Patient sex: M
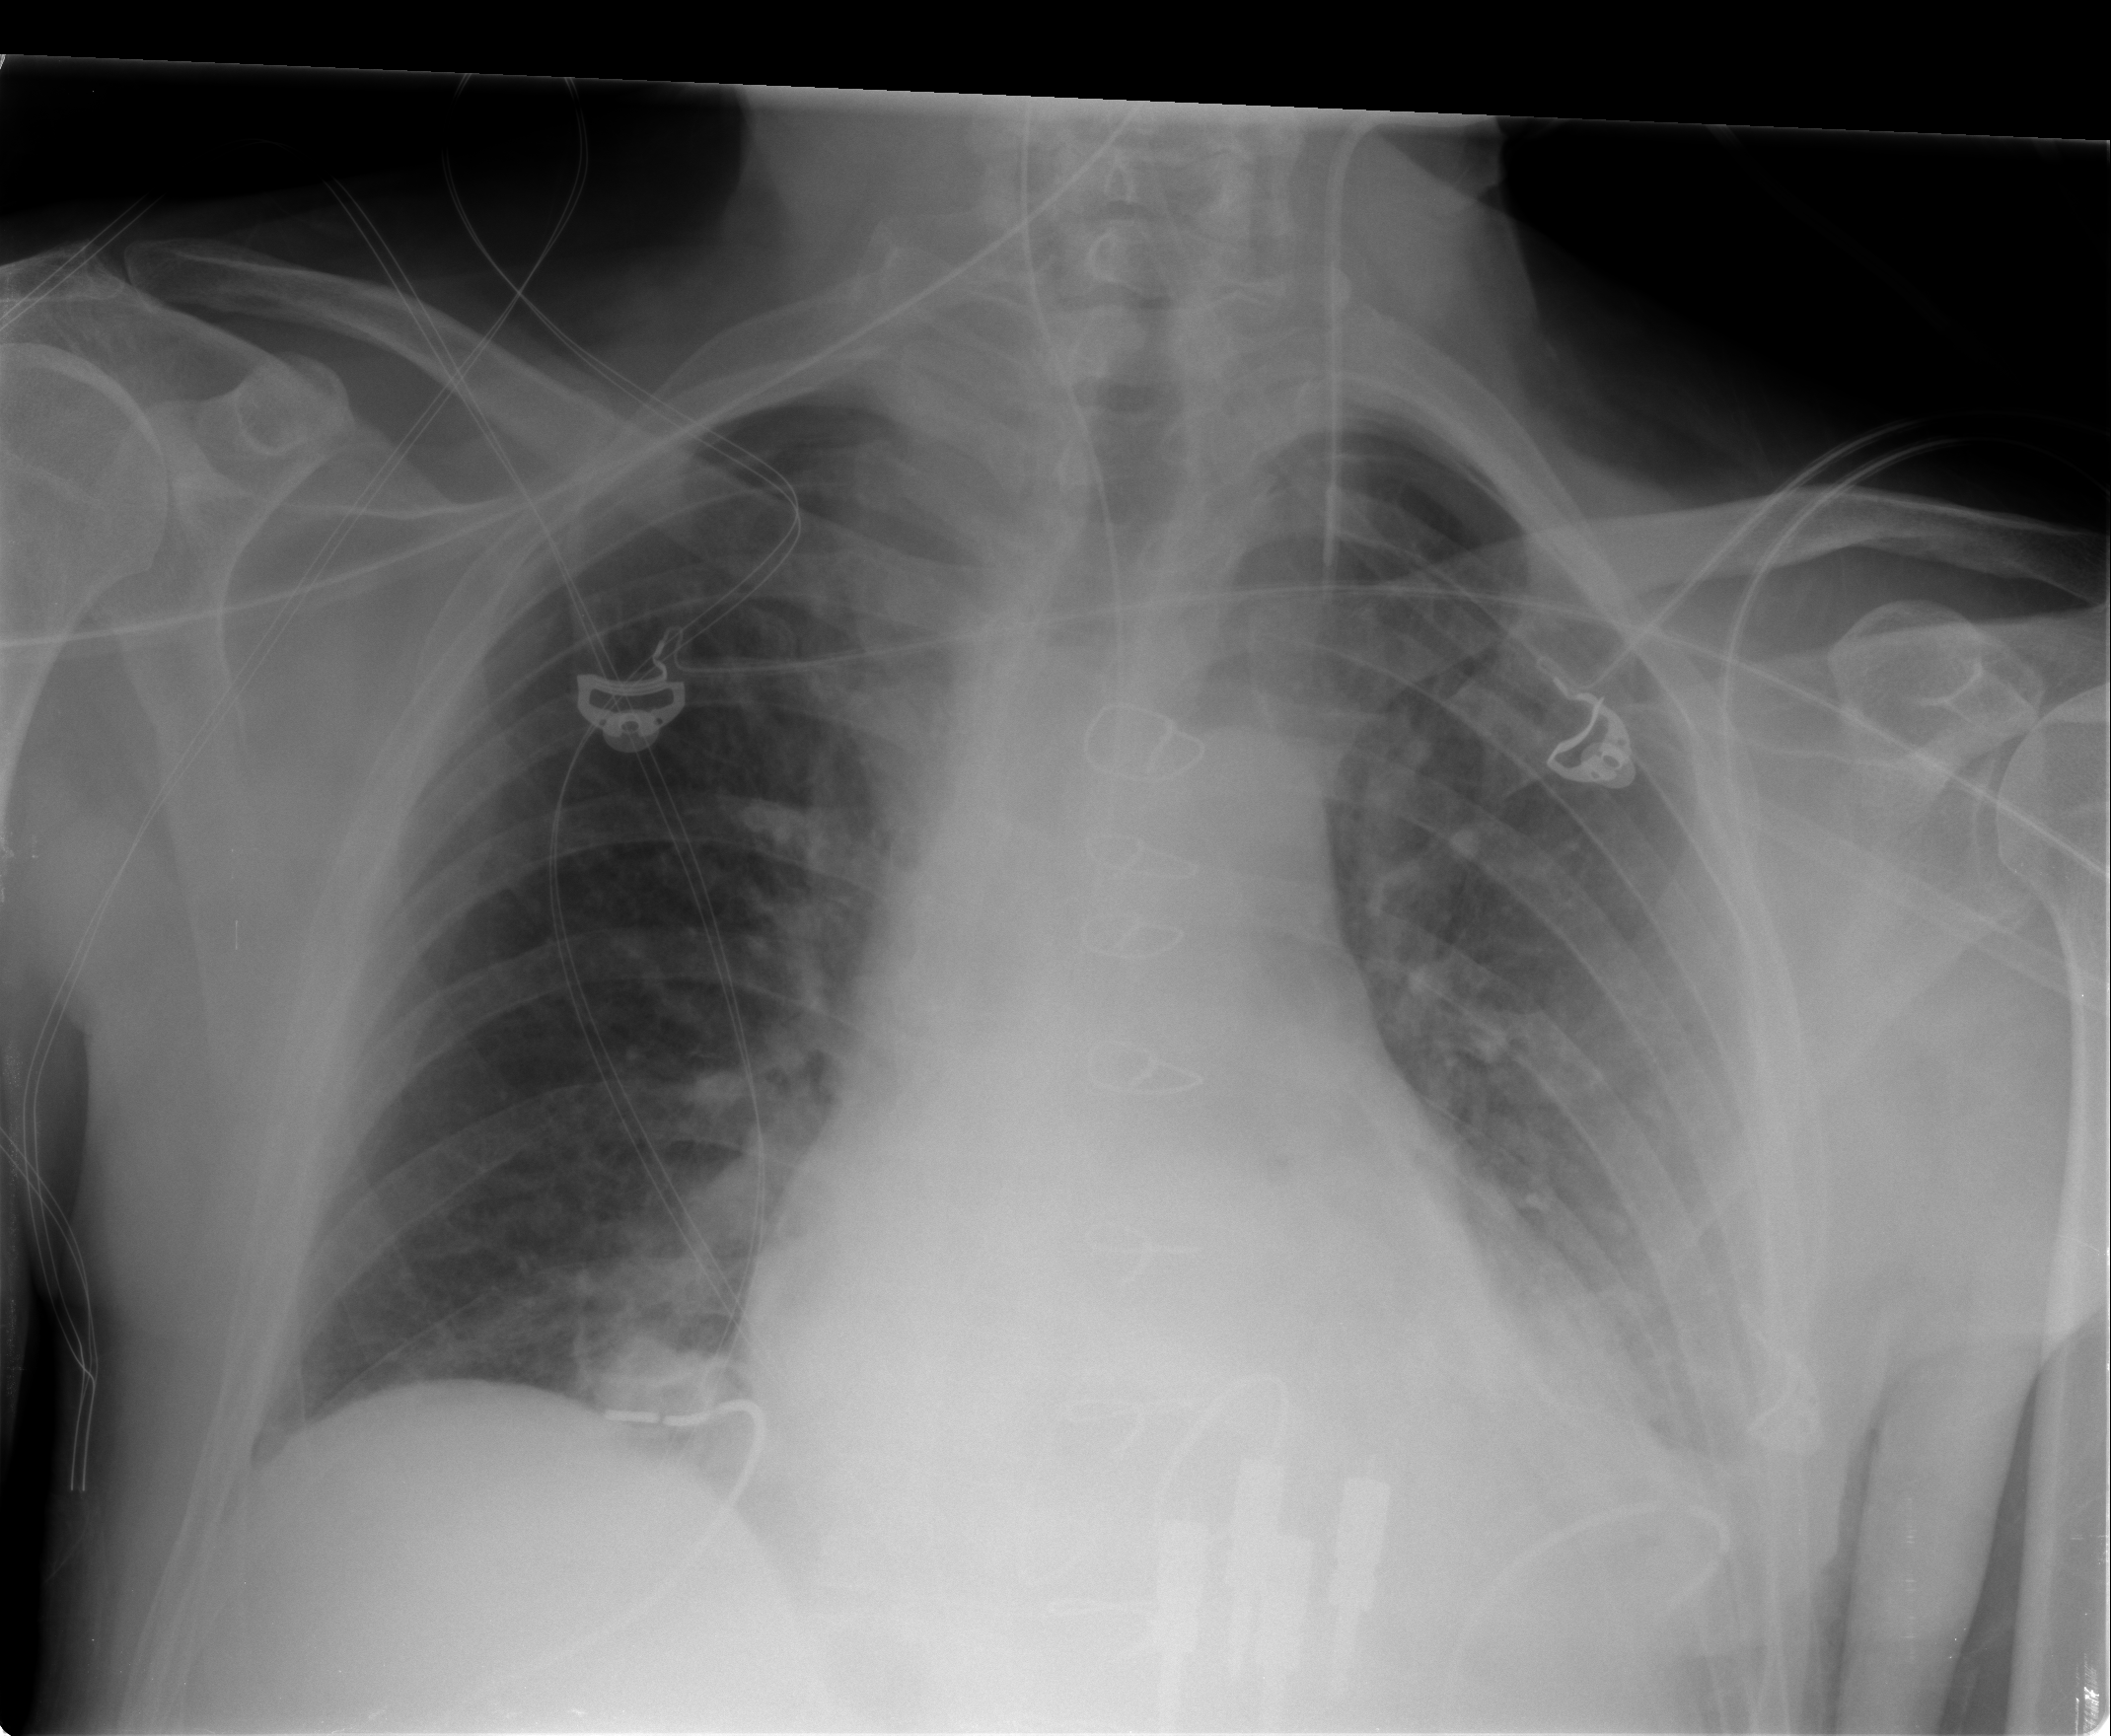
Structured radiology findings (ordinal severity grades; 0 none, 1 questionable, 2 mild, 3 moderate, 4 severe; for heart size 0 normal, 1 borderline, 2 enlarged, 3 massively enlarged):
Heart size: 2
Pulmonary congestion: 3
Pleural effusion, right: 0
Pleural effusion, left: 0
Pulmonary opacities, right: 0
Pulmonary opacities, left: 0
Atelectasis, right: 2
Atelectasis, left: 2